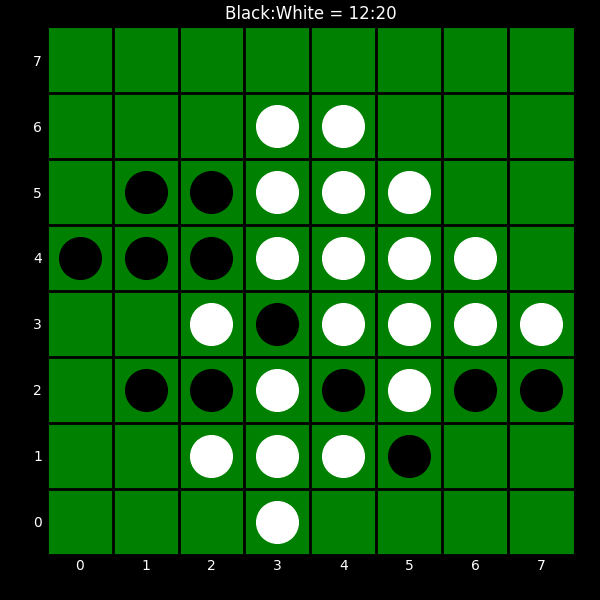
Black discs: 12
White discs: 20